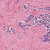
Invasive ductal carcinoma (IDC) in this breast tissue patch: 1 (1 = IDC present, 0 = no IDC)